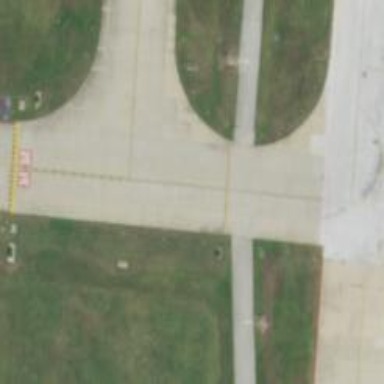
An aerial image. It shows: View of taxiway at the airport.